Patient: sex M, age 62
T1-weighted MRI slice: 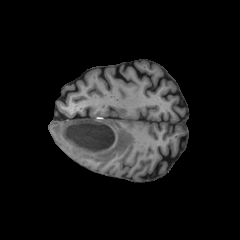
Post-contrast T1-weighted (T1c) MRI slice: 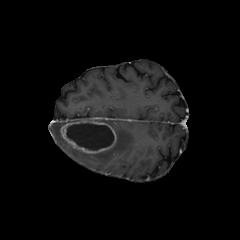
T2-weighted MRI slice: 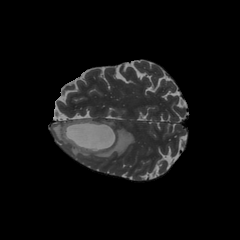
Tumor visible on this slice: yes
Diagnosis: Glioblastoma, IDH-wildtype
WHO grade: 4